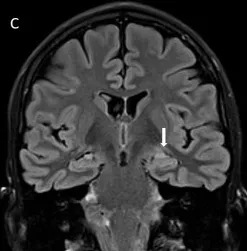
(C) In a control image, 3 years and 8 months after the acute stage, the abnormal finding has totally resolved (arrow). There are no signs of atrophy in the primarily affected area.
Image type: radiology (mri)